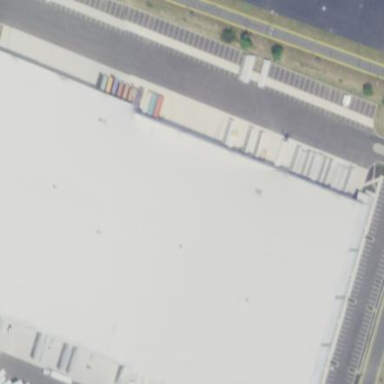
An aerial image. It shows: Warehouse building.